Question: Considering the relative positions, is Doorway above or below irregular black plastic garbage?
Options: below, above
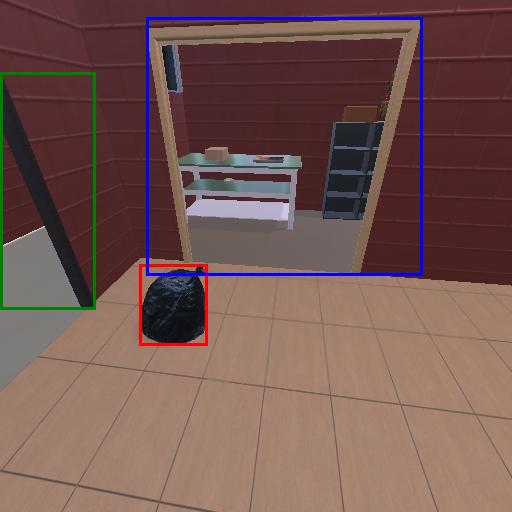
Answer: below